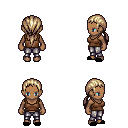
a pixel art fantasy rpg character, female body template, human, dark skin, brown pirate shirt, metal pants, white blonde ponytail hairstyle, black slippers, four views (front, back, left, right), 2x2 character sprite sheet, small pixel art, hard edges, no anti-aliasing